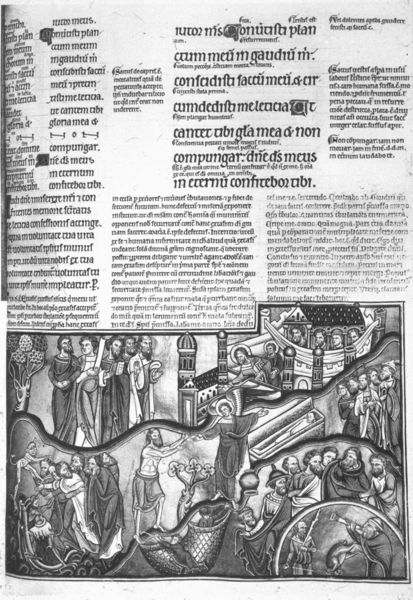
Titel: Canterbury Psalter von Paris
Standort: Herstellungsort: Canterbury, Christ Church (EU - GB)
Institution: Paris, Bibliothèque Nationale
Schlagwörter: baum, mann, weiß, menschen, frau, grau, hut, kleid, schwarz, szene, dach, tier, bart, bibel, bild, kirche, turm, schrift, linien, kuppel, buch, türme, druck, seite, text, buchstaben, buchdruck, buchseite, fisch, heiligenschein, christus, jesus, mittelalter, schriftrolle, absätze, heilige, szenen, urm, latein, trompete, llll, hhh, gewaand, tutor